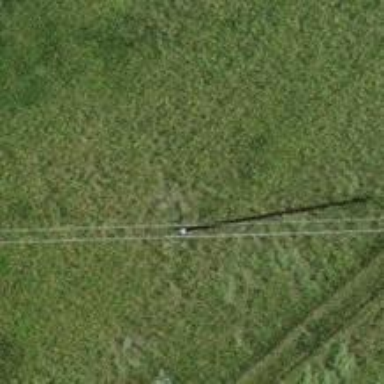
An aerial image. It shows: Power pole.